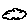
Label: cloud